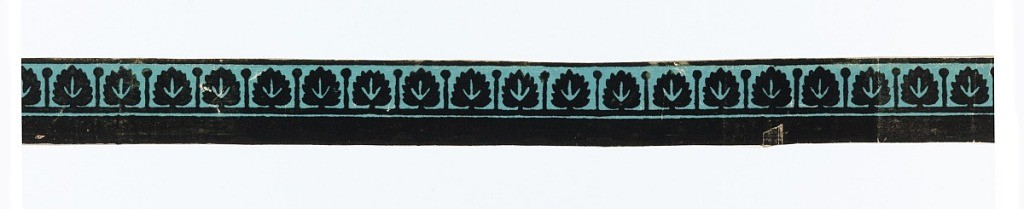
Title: Border
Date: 1800–1810
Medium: Block-printed and flocked on handmade paper
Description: Repeating single serrated leaf, with straight bar between. Black bands along edges. Printed in black flock on blue ground, on joined sheets of paper.